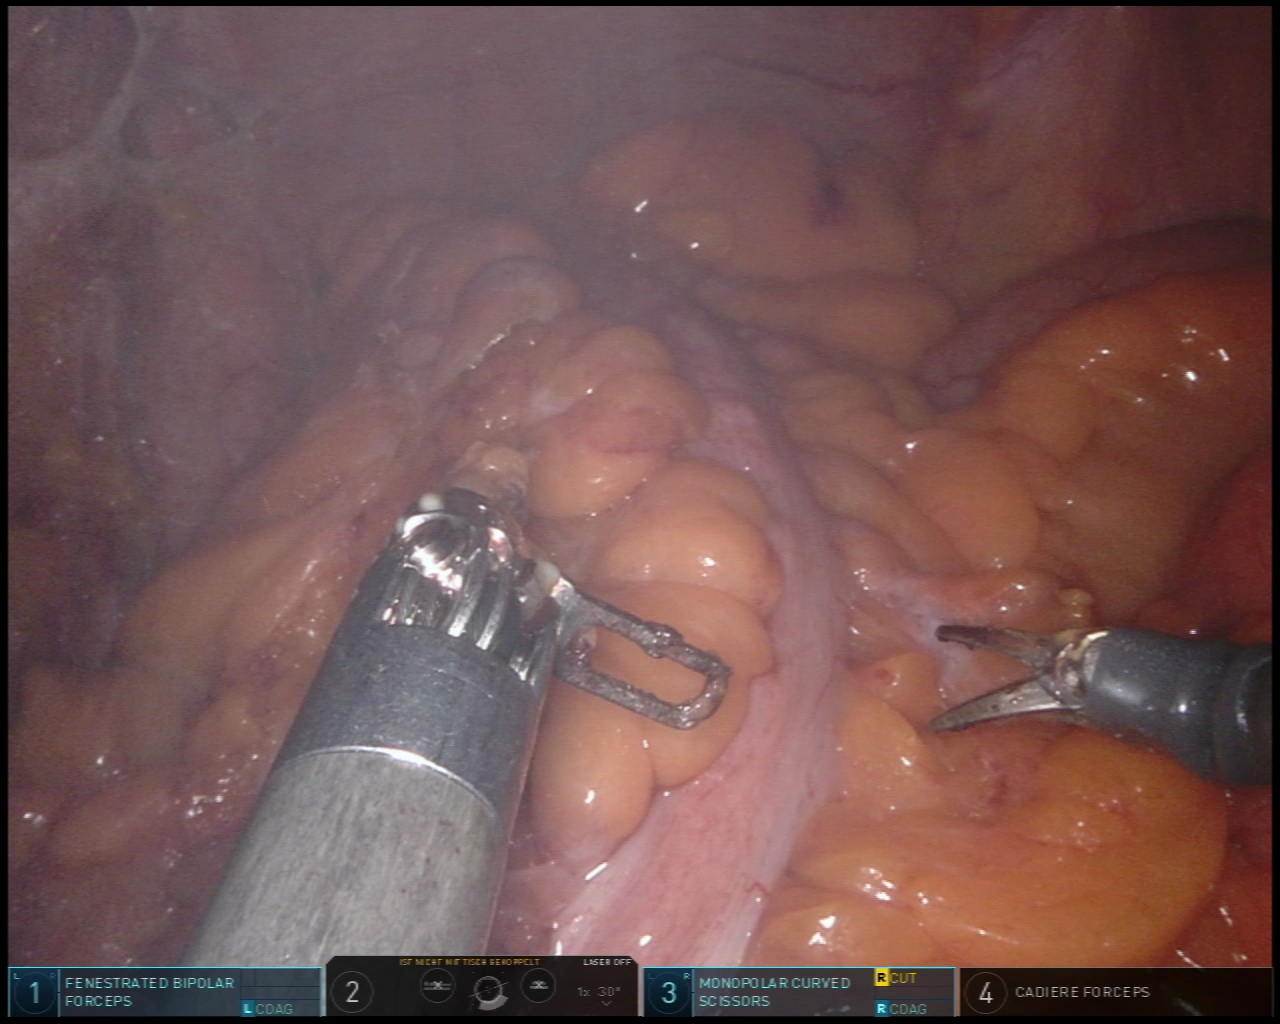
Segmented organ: colon
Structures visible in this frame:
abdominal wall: yes
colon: yes
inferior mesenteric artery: no
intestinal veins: no
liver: no
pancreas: no
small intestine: yes
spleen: no
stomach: no
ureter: no
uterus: no
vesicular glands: no